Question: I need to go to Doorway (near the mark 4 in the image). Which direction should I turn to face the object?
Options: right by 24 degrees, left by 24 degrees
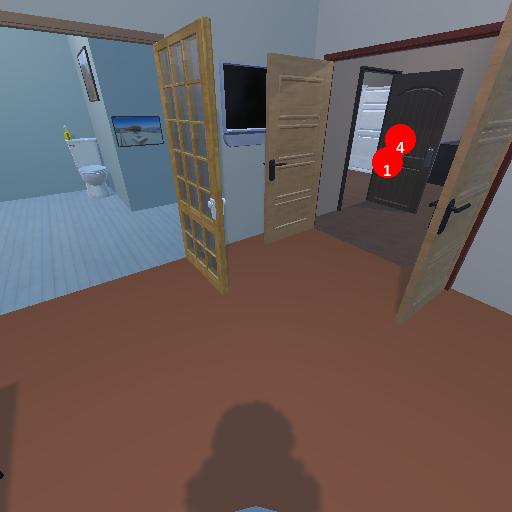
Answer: right by 24 degrees